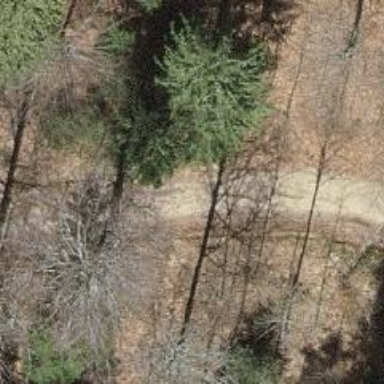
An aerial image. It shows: Dirt track road with grade 3 tracktype.